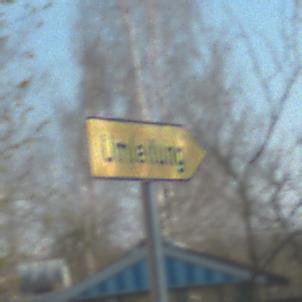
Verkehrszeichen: UmleitungswegweiserRechtsweisend
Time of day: MorningAfternoon
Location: Outdoor (Suburban)
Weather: Clear
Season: NotSpecified
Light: Natural